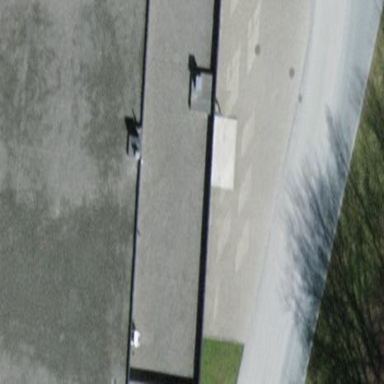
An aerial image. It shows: Part of building.